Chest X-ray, PA view. Patient: 36 years old, sex F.
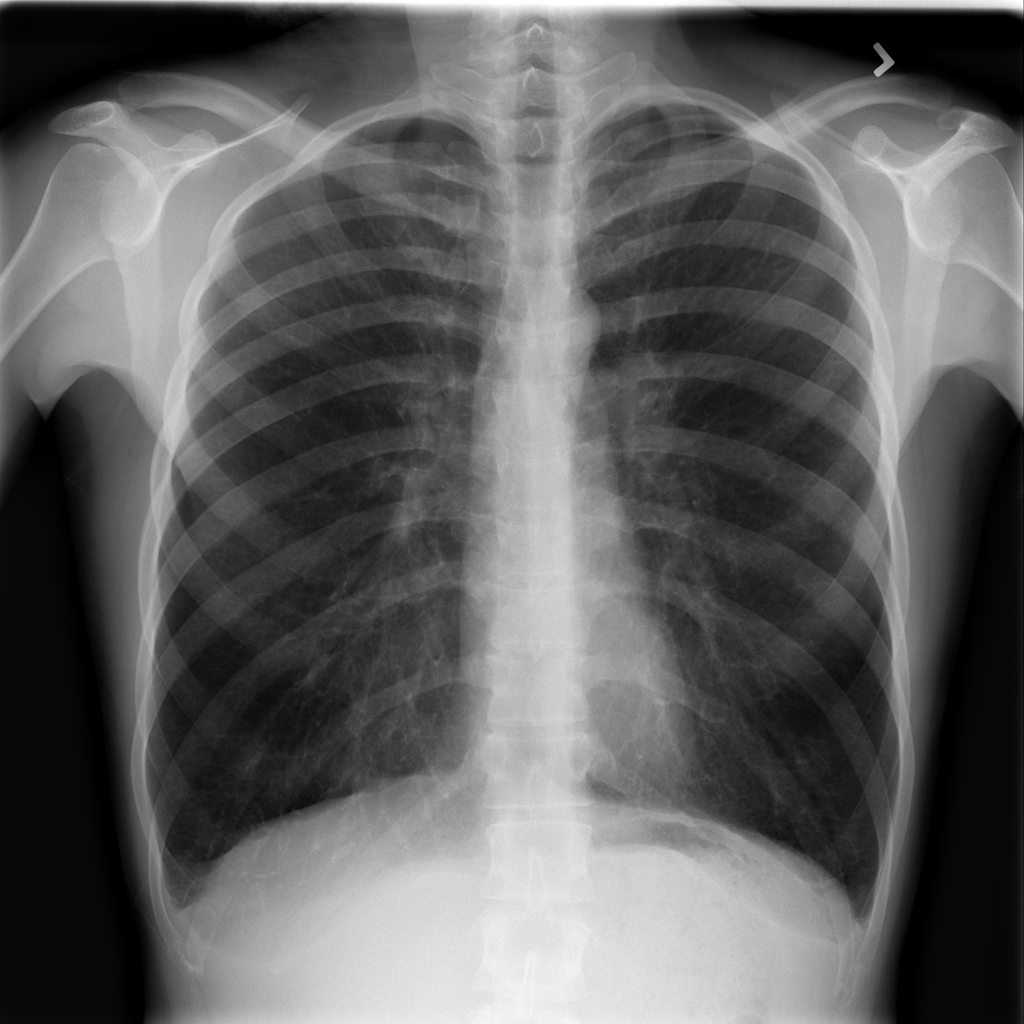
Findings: No Finding